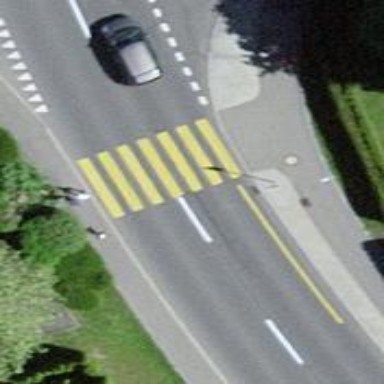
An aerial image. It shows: Zebra crossing on the road.